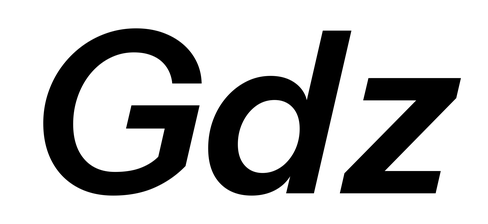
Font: InstrumentSans-Italic_SemiBold_Italic